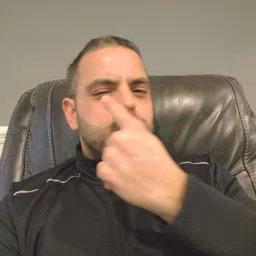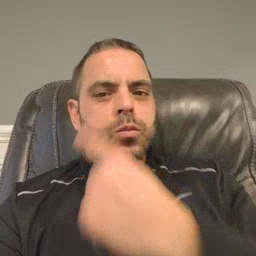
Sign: eye